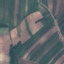
Land use / land cover class: PermanentCrop